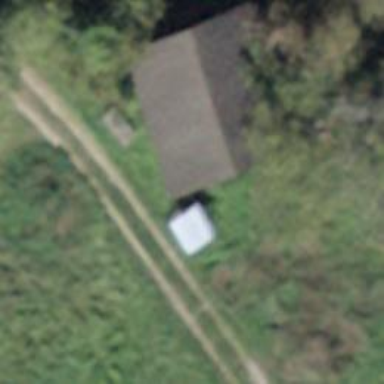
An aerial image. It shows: Shed.